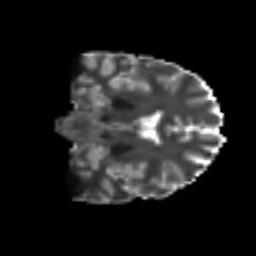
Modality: T2w
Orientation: coronal
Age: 19
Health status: ill
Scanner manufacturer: philips
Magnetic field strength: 3 T
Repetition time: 9 s
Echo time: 0.127 s